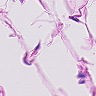
Metastatic tissue present: no